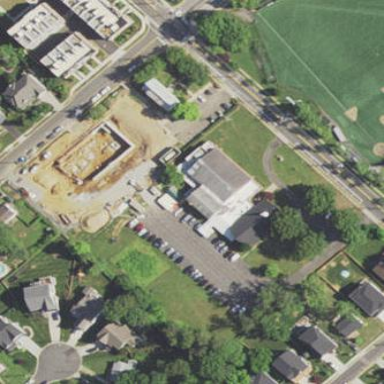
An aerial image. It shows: Beautiful church building.